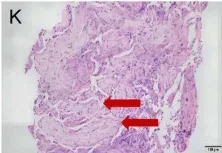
The chest high-resolution computed tomography and pathology of bronchoscopy biopsy. , in the form of Masson's bodies (Red arrows.
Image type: pathology (h&e)